Question: I am working on an admin page where someone can go in and make some changes in the database. I want them to be able to view all non-admin users and edit them as well. After digging around online, I have figured out how to list out the users by email address and I have a Roles column. But the value showing up under Roles is not quite correct. It is the UserID in the AspNetUserRoles table.
Here is my AdminController code that is grabbing the users and roles:
'''
using (var db = new ApplicationDbContext())
{
model.AppUsers = db.Users
.Include("Roles")
.Select(u =>
new ManagerUserViewModel
{
UserID = u.Id,
UserName = u.UserName,
Email = u.Email,
Roles = u.Roles.ToList()
}
).ToList();
};
return View(model);
'''
And here is my ManagerUserViewModel:
'''
public class ManagerUserViewModel
{
public String UserID { get; set; }
public String Email { get; set; }
public String UserName { get; set; }
public IEnumerable<IdentityUserRole> Roles { get; set; }
}
'''
Let me know if any other code is needed.
Here is what I am getting output on the page now:

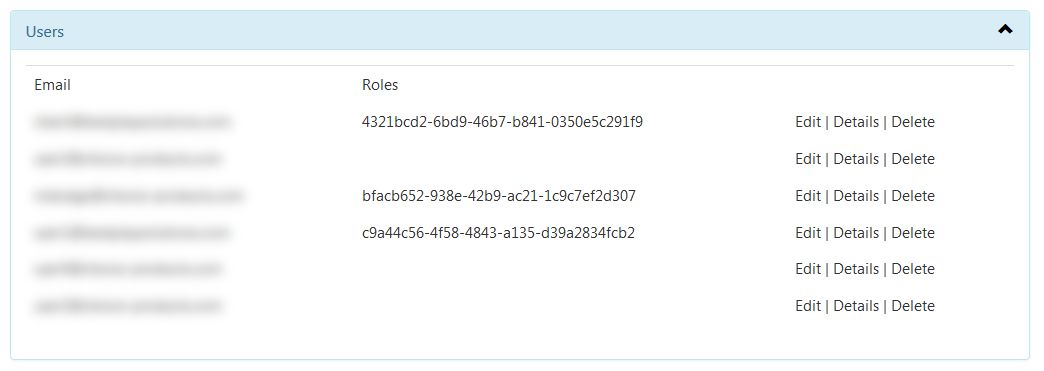
Answer: Can you access the UserManager instance? If so it has a GetRoles function which takes a userId and returns a List of roles.
'''
using (var db = new ApplicationDbContext())
{
model.AppUsers = db.Users
.Include("Roles")
.Select(u =>
new ManagerUserViewModel
{
UserID = u.Id,
UserName = u.UserName,
Email = u.Email
}
).ToList();
};
foreach(var user in model.AppUser){
user.Roles = userManager.GetRoles(user.UserId);
}
'''
You'll need to update your viewmodel
'''
public IEnumerable<String> Roles { get; set; }
'''
If you don't have the UserManager you should be able to get it from the OwinContext
'''
var userManager = HttpContext.GetOwinContext().GetUserManager<ApplicationUserManager>();
'''